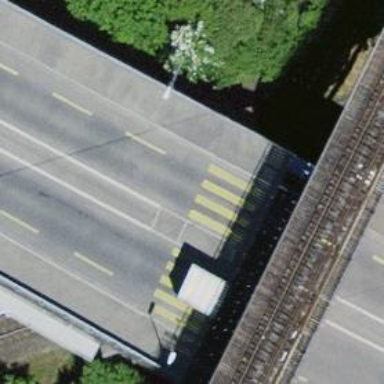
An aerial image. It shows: Bridge on primary highway with dedicated cycle lane.